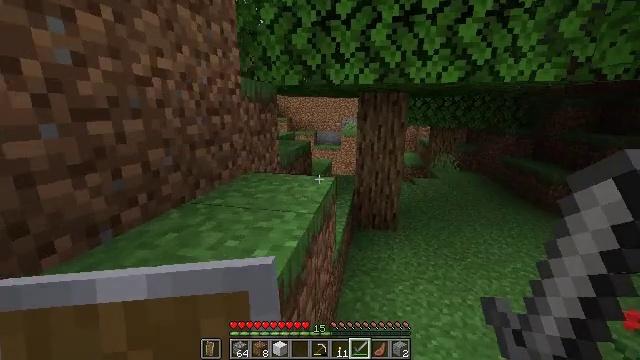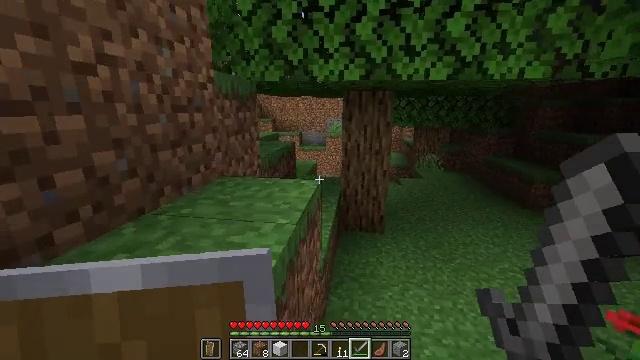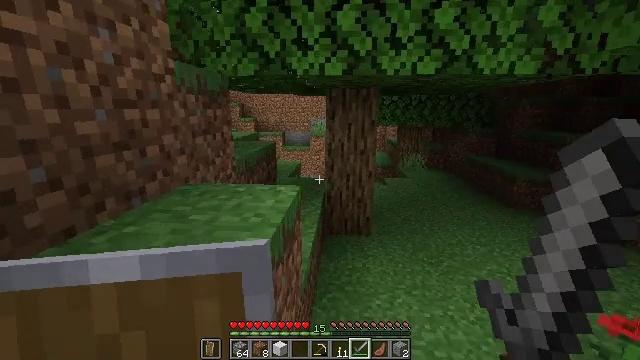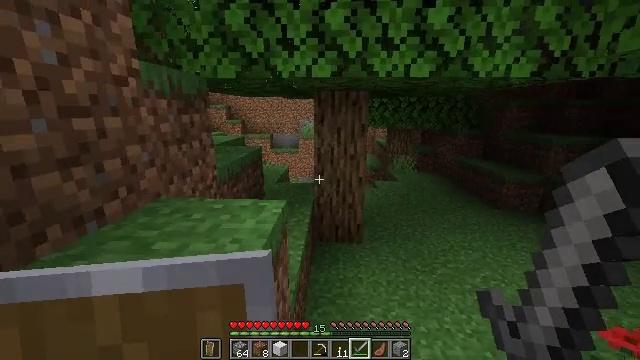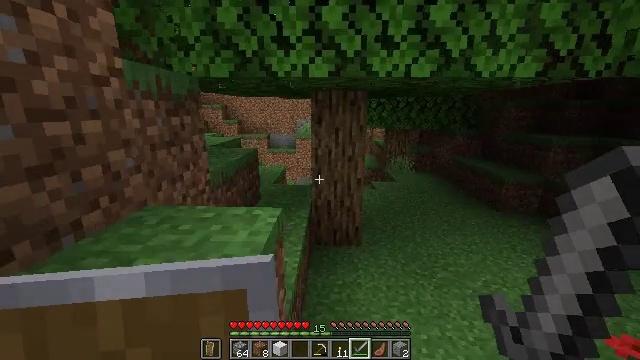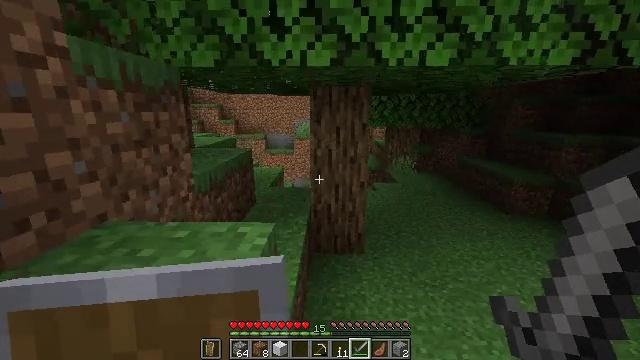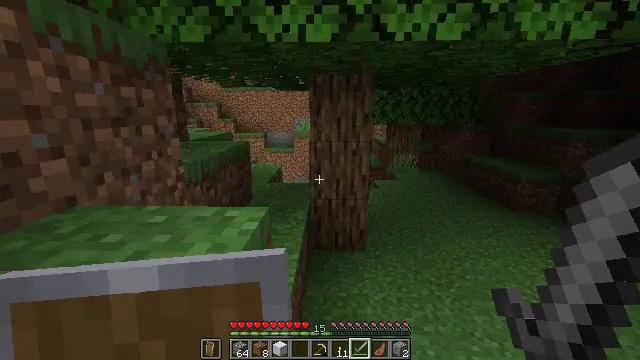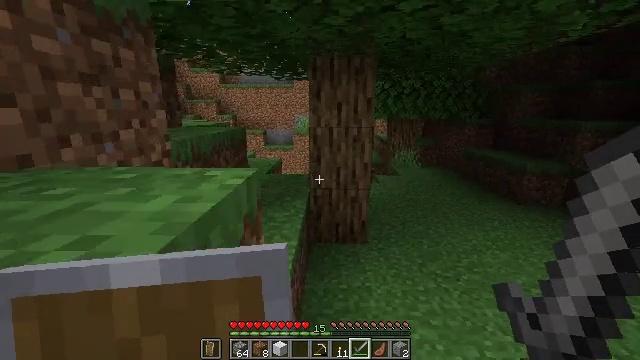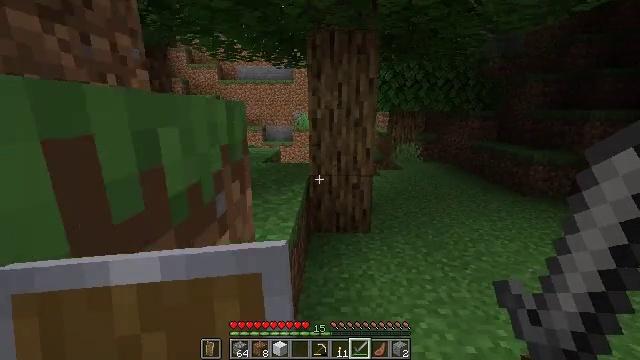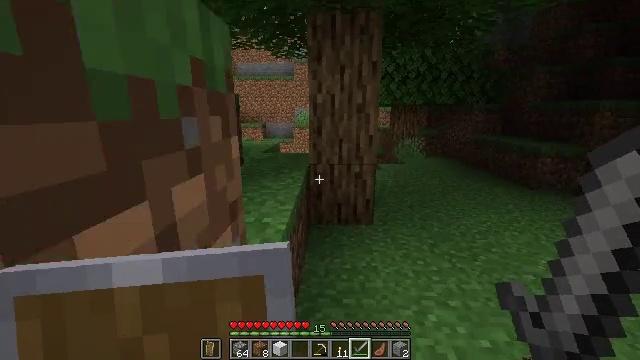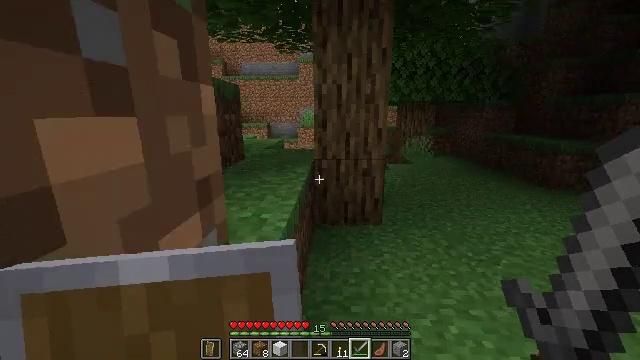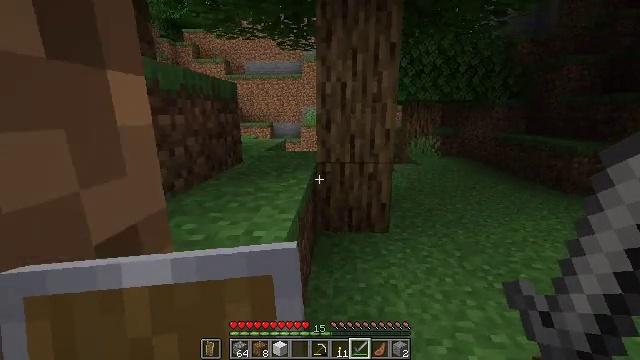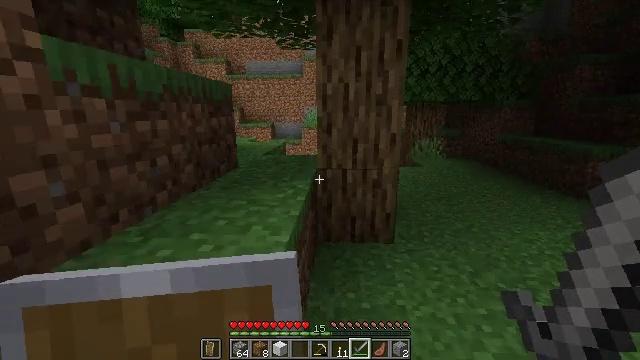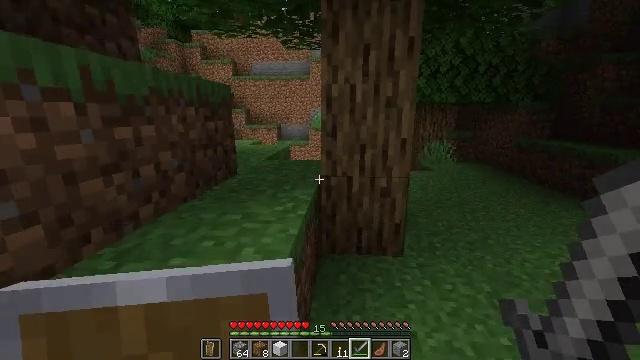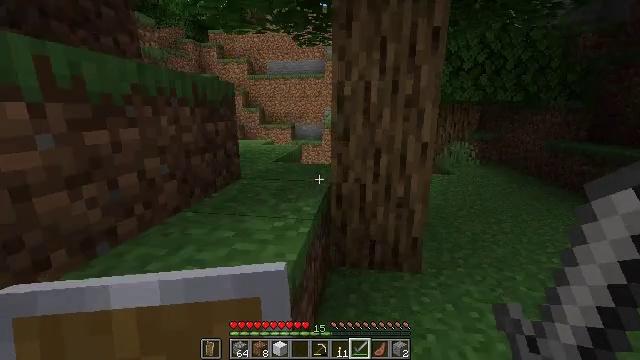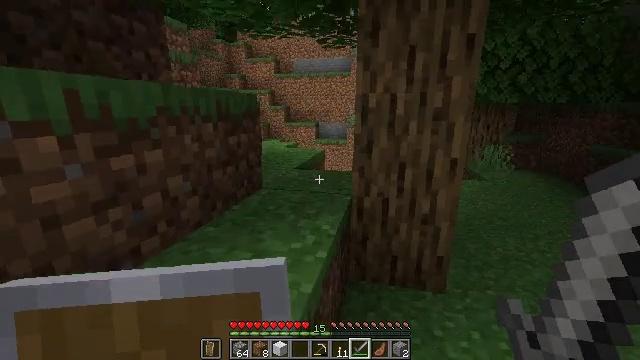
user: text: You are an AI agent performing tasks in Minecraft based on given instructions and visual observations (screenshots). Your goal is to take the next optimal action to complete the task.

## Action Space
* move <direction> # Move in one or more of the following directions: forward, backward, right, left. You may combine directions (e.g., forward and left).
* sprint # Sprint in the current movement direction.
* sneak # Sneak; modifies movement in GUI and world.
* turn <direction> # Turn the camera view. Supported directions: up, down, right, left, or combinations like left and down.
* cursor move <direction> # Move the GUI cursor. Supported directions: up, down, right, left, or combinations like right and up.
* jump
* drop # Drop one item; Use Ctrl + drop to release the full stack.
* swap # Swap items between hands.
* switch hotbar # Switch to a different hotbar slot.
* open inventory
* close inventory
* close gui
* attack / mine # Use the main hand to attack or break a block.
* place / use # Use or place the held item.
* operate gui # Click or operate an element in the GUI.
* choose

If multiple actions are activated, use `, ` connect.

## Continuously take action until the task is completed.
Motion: motion action
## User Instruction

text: Catch and kill the tropical fish.
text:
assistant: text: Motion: move forward, turn right
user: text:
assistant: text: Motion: move forward, turn right
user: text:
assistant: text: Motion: move forward, turn right
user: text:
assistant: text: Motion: move forward
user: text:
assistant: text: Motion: move forward
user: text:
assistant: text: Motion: move forward
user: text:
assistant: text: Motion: move forward
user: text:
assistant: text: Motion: move forward
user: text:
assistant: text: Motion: move forward
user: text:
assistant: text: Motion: move forward, turn left
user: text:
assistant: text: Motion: move forward
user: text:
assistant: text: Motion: move forward
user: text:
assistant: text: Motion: move forward, turn left
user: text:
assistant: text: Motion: move forward, turn left
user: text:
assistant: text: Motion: move forward, turn left, jump
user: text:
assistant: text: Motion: move forward, turn left, jump
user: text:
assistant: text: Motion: move forward, turn left, jump
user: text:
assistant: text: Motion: move forward, jump
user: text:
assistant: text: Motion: move forward, turn left
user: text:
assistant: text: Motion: move forward, turn left
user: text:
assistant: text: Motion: move forward, turn left
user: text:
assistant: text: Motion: move forward
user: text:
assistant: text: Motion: move forward
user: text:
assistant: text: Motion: move forward
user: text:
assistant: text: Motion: move forward
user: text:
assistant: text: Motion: move forward
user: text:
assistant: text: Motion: move forward
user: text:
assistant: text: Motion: move forward, turn right
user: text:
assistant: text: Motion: move forward
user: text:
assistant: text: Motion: move forward